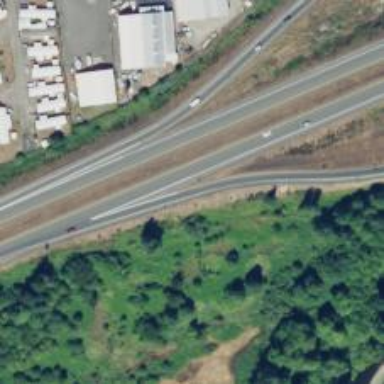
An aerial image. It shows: Trunk link highway.